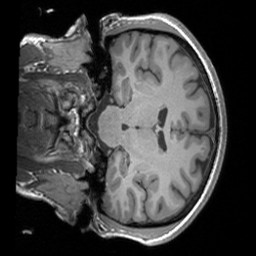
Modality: T1w
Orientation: coronal
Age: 23
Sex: female
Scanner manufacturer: siemens
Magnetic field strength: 3 T
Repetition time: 1.9 s
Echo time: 0.00252 s